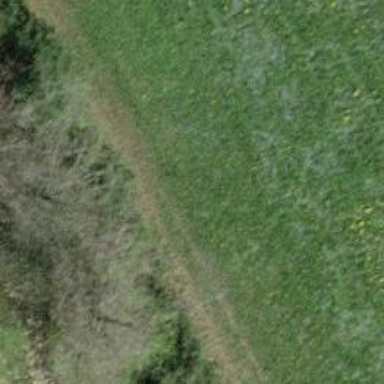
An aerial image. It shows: Unpaved path.